Field crop: maize
Growth stage: 2
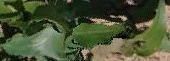
Species: maize